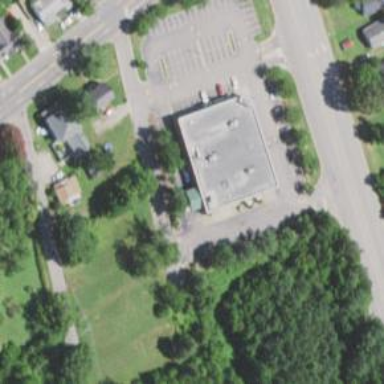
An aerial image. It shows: Pharmacy providing healthcare services.